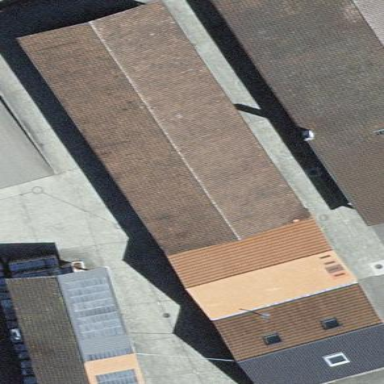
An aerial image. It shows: Warehouse.